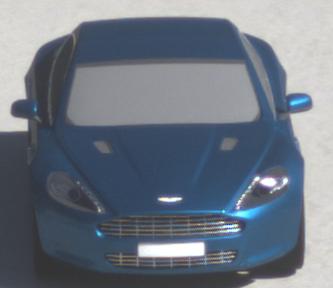
Make: Aston Martin
Model: Rapide
Detailed model: Rapide
Model produced from: 2010/03
Model produced until: 2013/07
Doors: 5
Color: blue
Road condition: wet road
Daytime: morning or afternoon
Contrast: high contrast